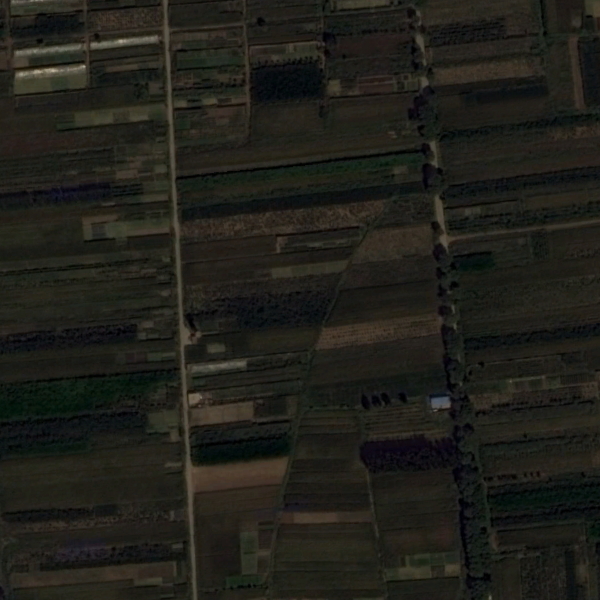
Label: Farmland